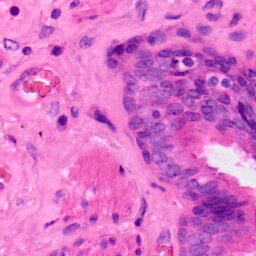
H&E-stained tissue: Lung